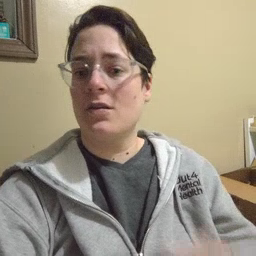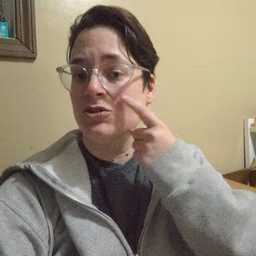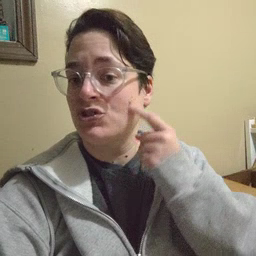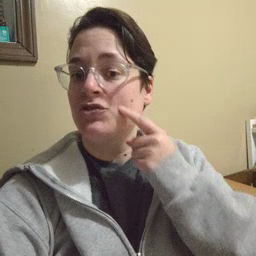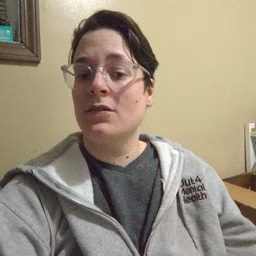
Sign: cheek